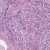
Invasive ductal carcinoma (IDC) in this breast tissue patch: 1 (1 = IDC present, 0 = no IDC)